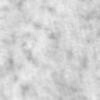
Label: no_change